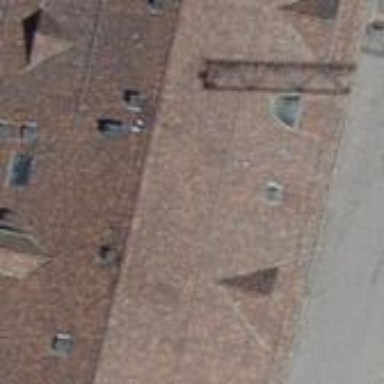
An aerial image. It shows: Gabled building with roof made of roof tiles.